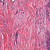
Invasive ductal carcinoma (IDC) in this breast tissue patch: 1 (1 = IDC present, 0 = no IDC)